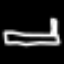
Label: bed